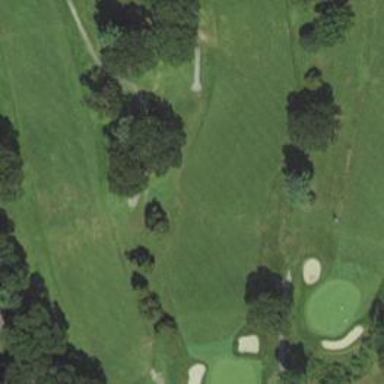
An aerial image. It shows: Golf hole.